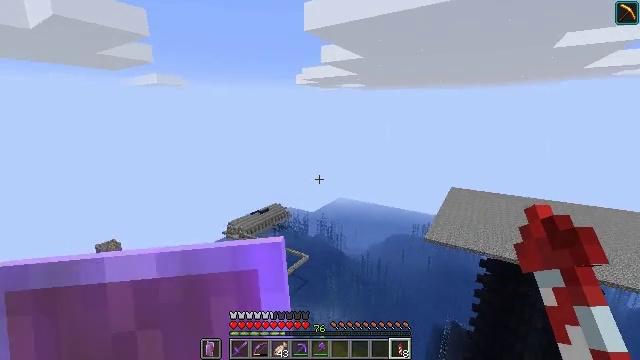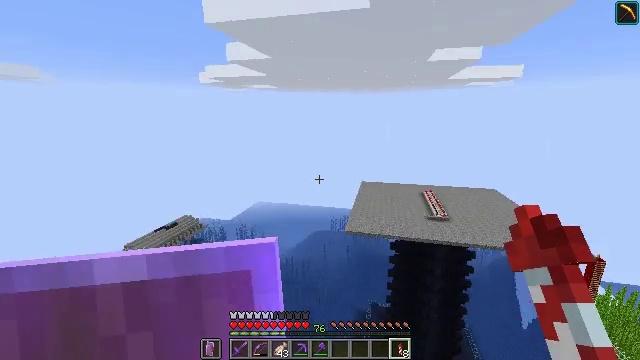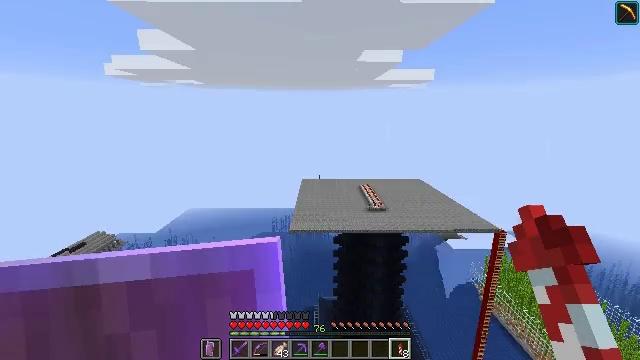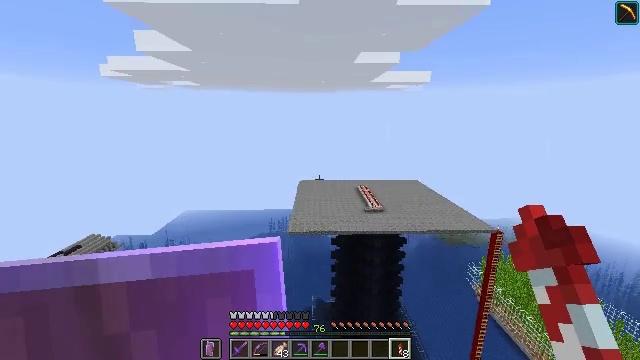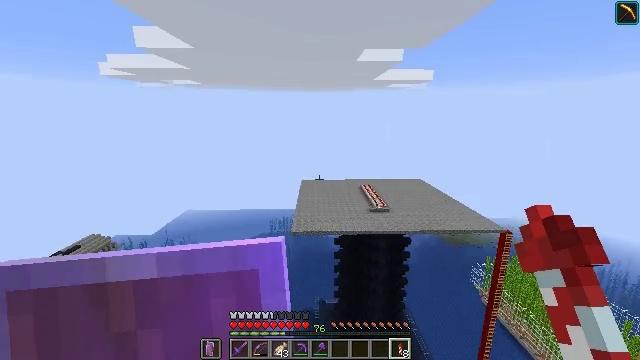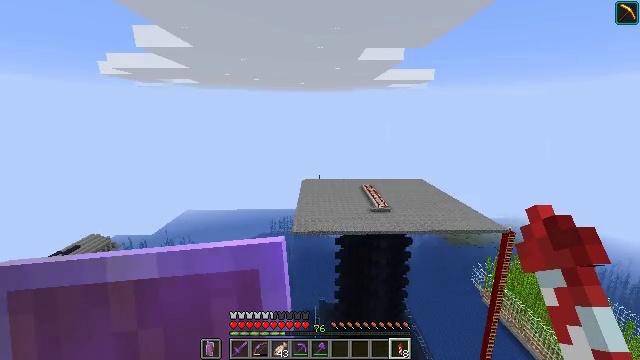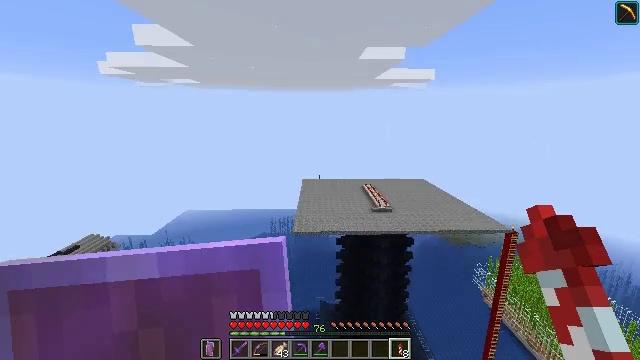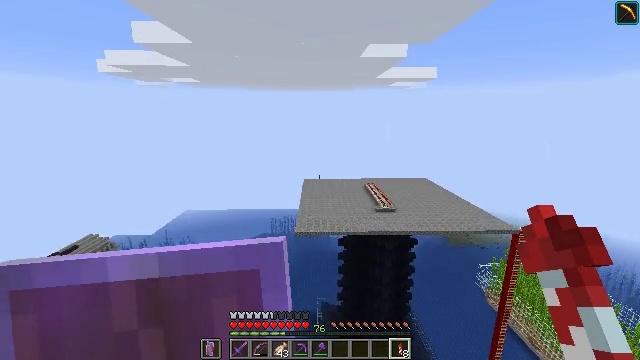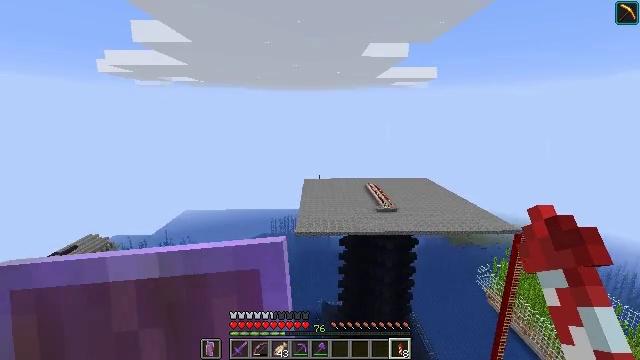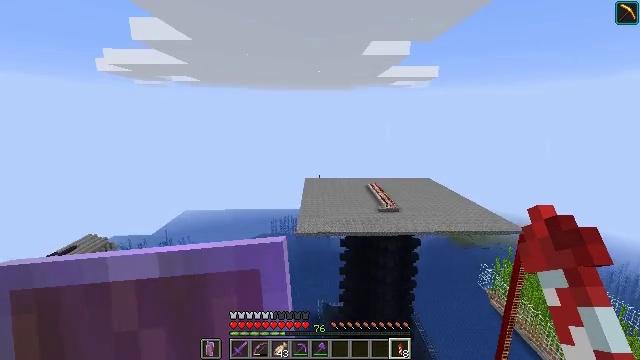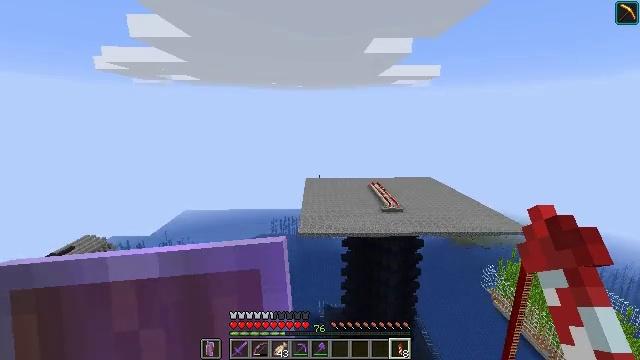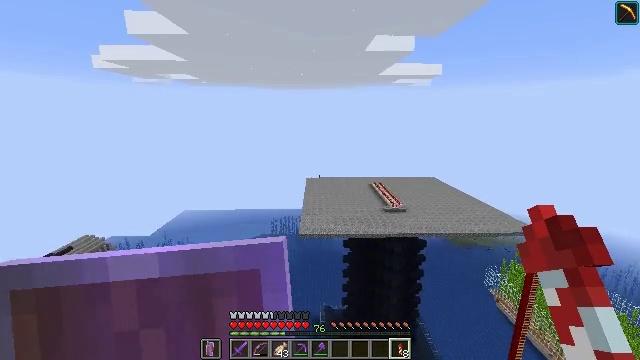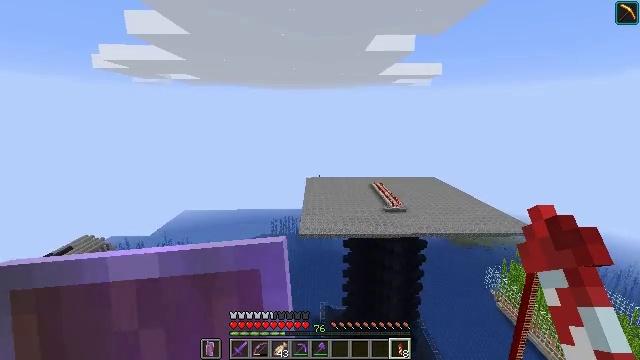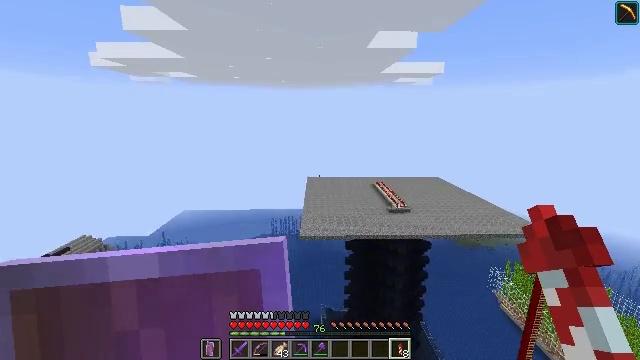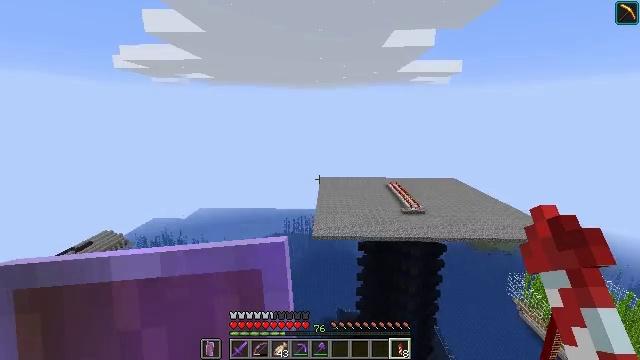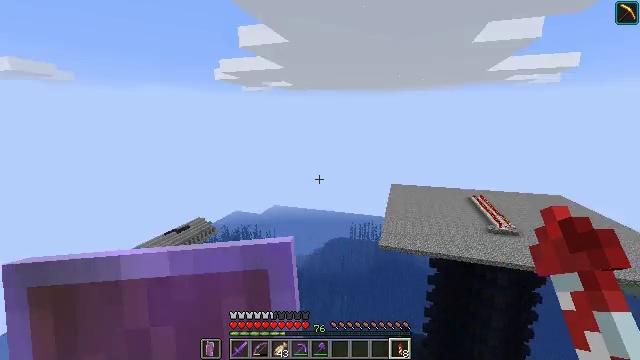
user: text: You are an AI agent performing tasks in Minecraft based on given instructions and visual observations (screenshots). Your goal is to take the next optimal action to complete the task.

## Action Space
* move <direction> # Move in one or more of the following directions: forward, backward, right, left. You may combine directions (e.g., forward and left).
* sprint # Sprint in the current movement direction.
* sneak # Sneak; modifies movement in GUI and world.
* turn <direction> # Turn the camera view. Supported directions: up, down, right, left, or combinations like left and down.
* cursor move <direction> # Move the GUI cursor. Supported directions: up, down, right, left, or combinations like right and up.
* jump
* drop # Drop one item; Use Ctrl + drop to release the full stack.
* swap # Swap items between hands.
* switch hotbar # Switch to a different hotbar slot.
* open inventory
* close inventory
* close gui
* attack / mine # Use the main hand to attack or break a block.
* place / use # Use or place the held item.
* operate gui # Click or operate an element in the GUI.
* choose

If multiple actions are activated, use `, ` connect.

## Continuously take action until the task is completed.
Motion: motion action
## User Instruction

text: Collect jungle leaves by breaking them.
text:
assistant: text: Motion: turn right
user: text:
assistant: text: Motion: turn right
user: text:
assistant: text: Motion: no_op
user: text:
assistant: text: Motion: no_op
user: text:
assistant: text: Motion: no_op
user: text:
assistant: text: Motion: no_op
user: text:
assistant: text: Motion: no_op
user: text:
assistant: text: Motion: no_op
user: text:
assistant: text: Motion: no_op
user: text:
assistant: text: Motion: no_op
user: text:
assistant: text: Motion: no_op
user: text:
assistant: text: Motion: no_op
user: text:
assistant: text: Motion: no_op
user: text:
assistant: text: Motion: turn left
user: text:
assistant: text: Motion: turn left and up
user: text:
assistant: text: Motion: turn left
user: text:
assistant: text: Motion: turn left and down
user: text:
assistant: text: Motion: turn left and up
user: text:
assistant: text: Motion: turn left and up
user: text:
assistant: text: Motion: no_op
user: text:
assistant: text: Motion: no_op
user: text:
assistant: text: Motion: no_op
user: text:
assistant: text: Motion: no_op
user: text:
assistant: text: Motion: no_op
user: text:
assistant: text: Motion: no_op
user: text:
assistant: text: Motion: no_op
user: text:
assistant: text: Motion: no_op
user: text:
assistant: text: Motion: no_op
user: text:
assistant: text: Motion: turn left
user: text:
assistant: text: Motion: turn left